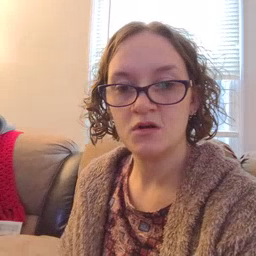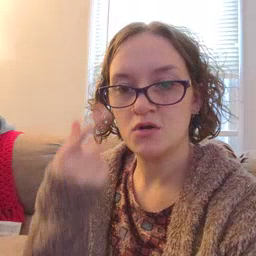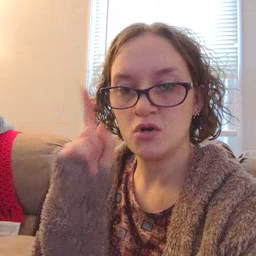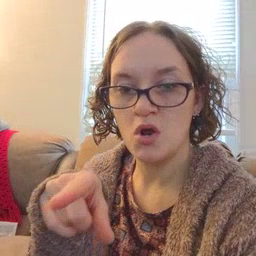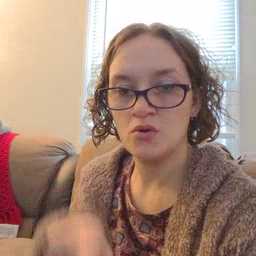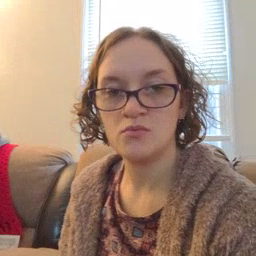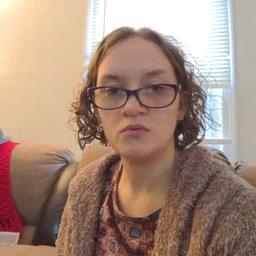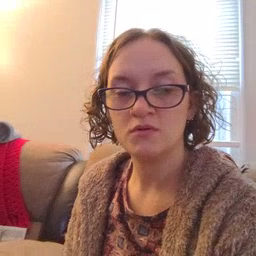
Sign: go